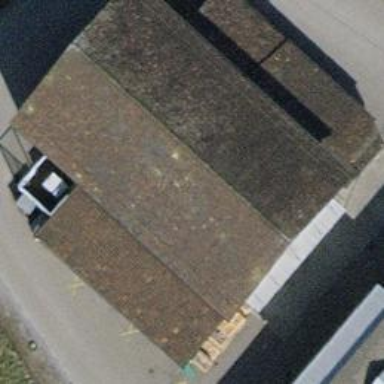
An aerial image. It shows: Industrial building.